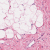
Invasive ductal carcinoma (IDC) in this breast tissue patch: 0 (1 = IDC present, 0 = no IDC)